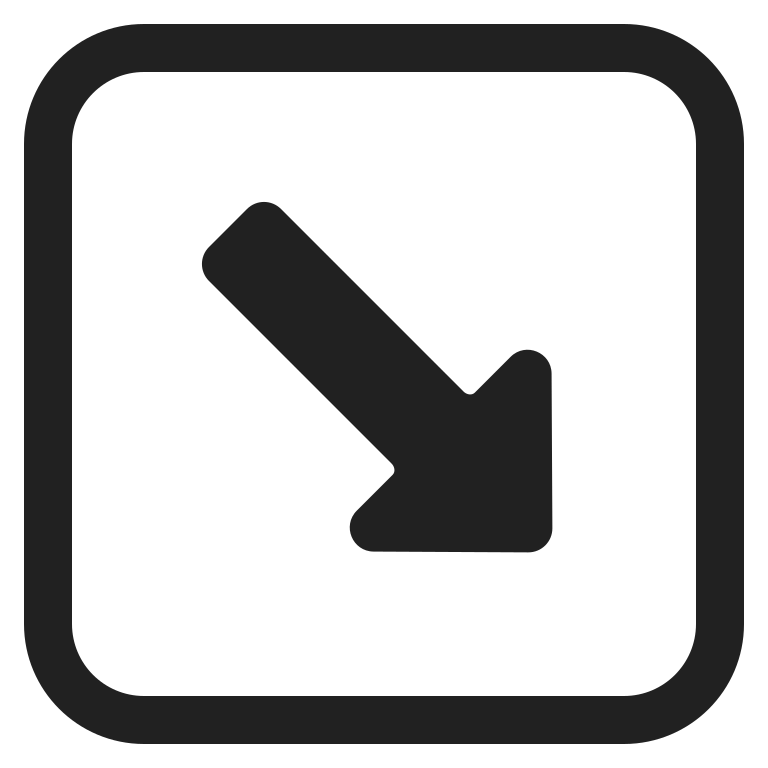
down right arrow high contrast